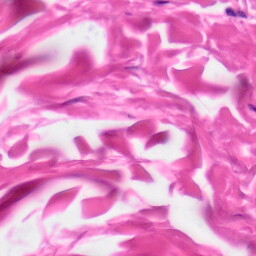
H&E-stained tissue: Skin